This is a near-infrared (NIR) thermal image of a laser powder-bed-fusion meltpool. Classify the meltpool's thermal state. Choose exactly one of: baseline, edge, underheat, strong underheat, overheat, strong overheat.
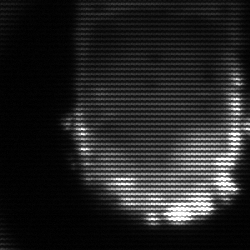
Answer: baseline